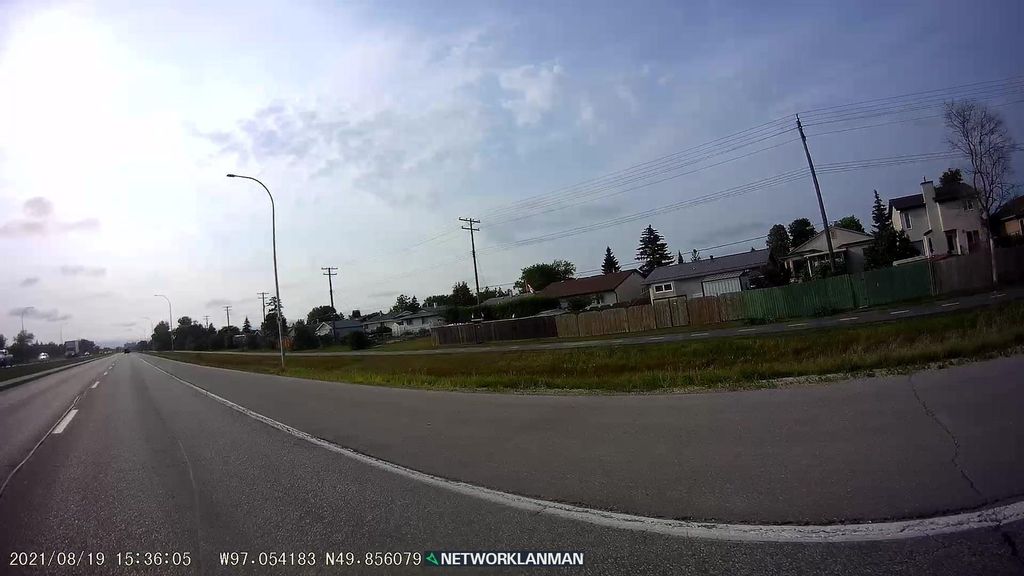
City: winnipeg